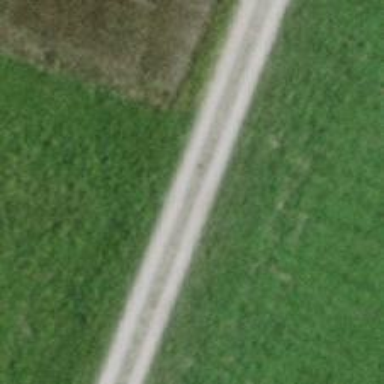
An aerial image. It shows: Gravel track with grade 2 quality.